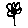
Label: flower